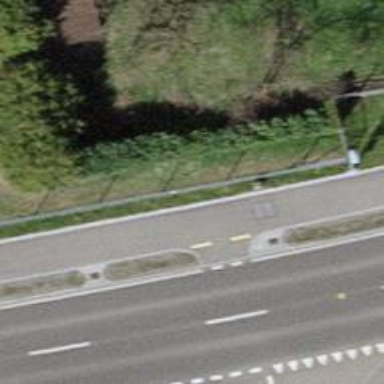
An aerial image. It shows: Cycleway.